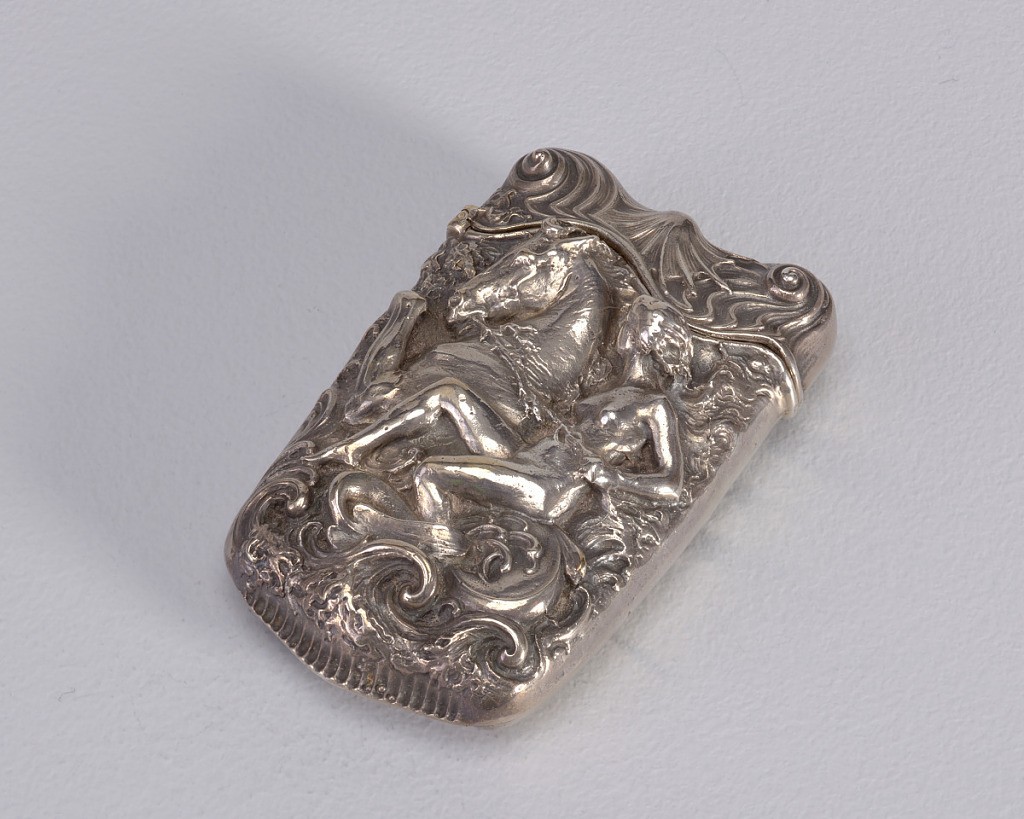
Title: Water Nymph and Horse
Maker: Whiting Manufacturing Company, 1866 – 1926
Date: ca. 1900
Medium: Silver
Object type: Matchsafe
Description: Oblong, with undulating curves on lid's uppermost edge, as well as where lid's seam meets the case body. Lid adorned with central, raised shell form, flanked by watery, nautilus-like swirls. Body features highly sculpted, relief work of a nude water nymph riding a horse amid roiling waves. Reverse of lid features same decoration as lid front. Reverse body unadorned except for a sprig of seaweed that falls downward from lid's seam, over left side of box, as well as an elaborate, intertwined monogram (possibly CK). Lid hinged on side. Slightly curved and protruding striker on bottom.